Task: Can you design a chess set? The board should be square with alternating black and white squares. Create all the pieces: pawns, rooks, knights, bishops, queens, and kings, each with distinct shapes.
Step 3336:
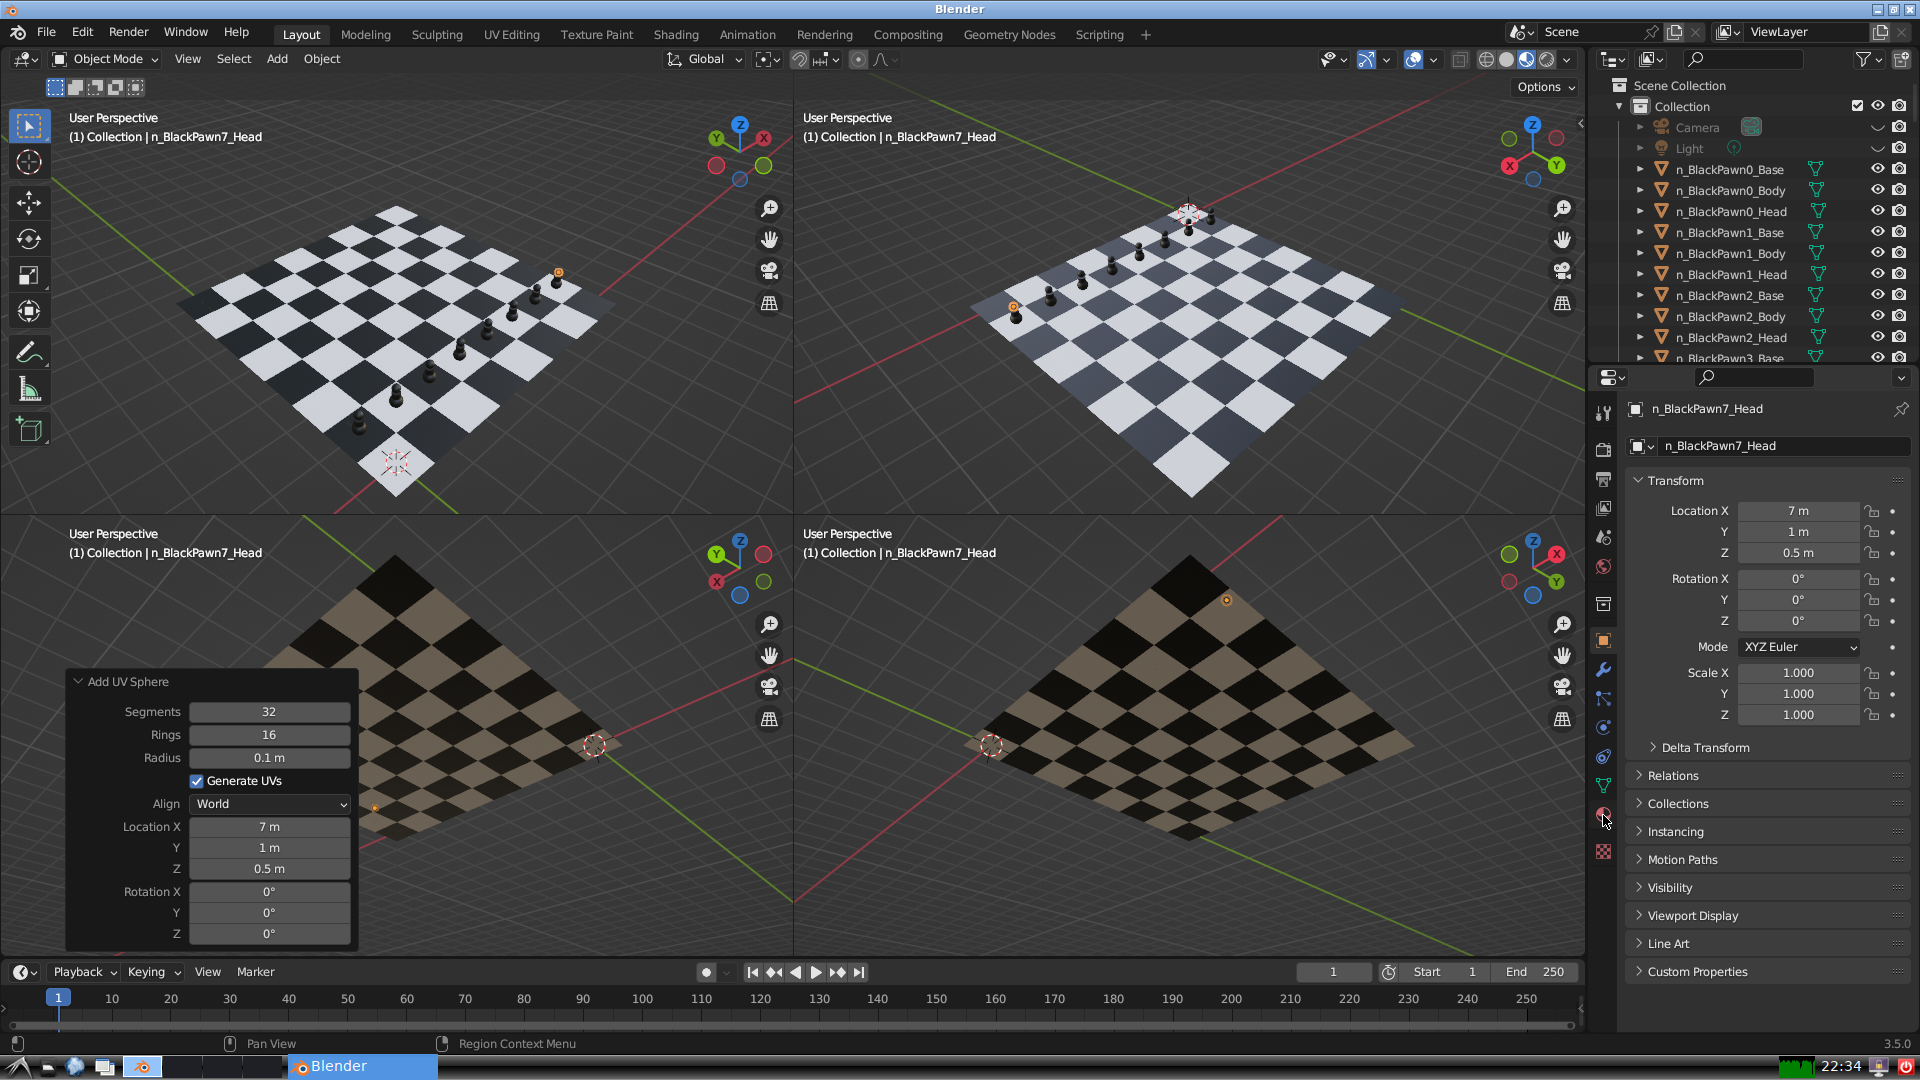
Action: click: no